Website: apple
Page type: payment
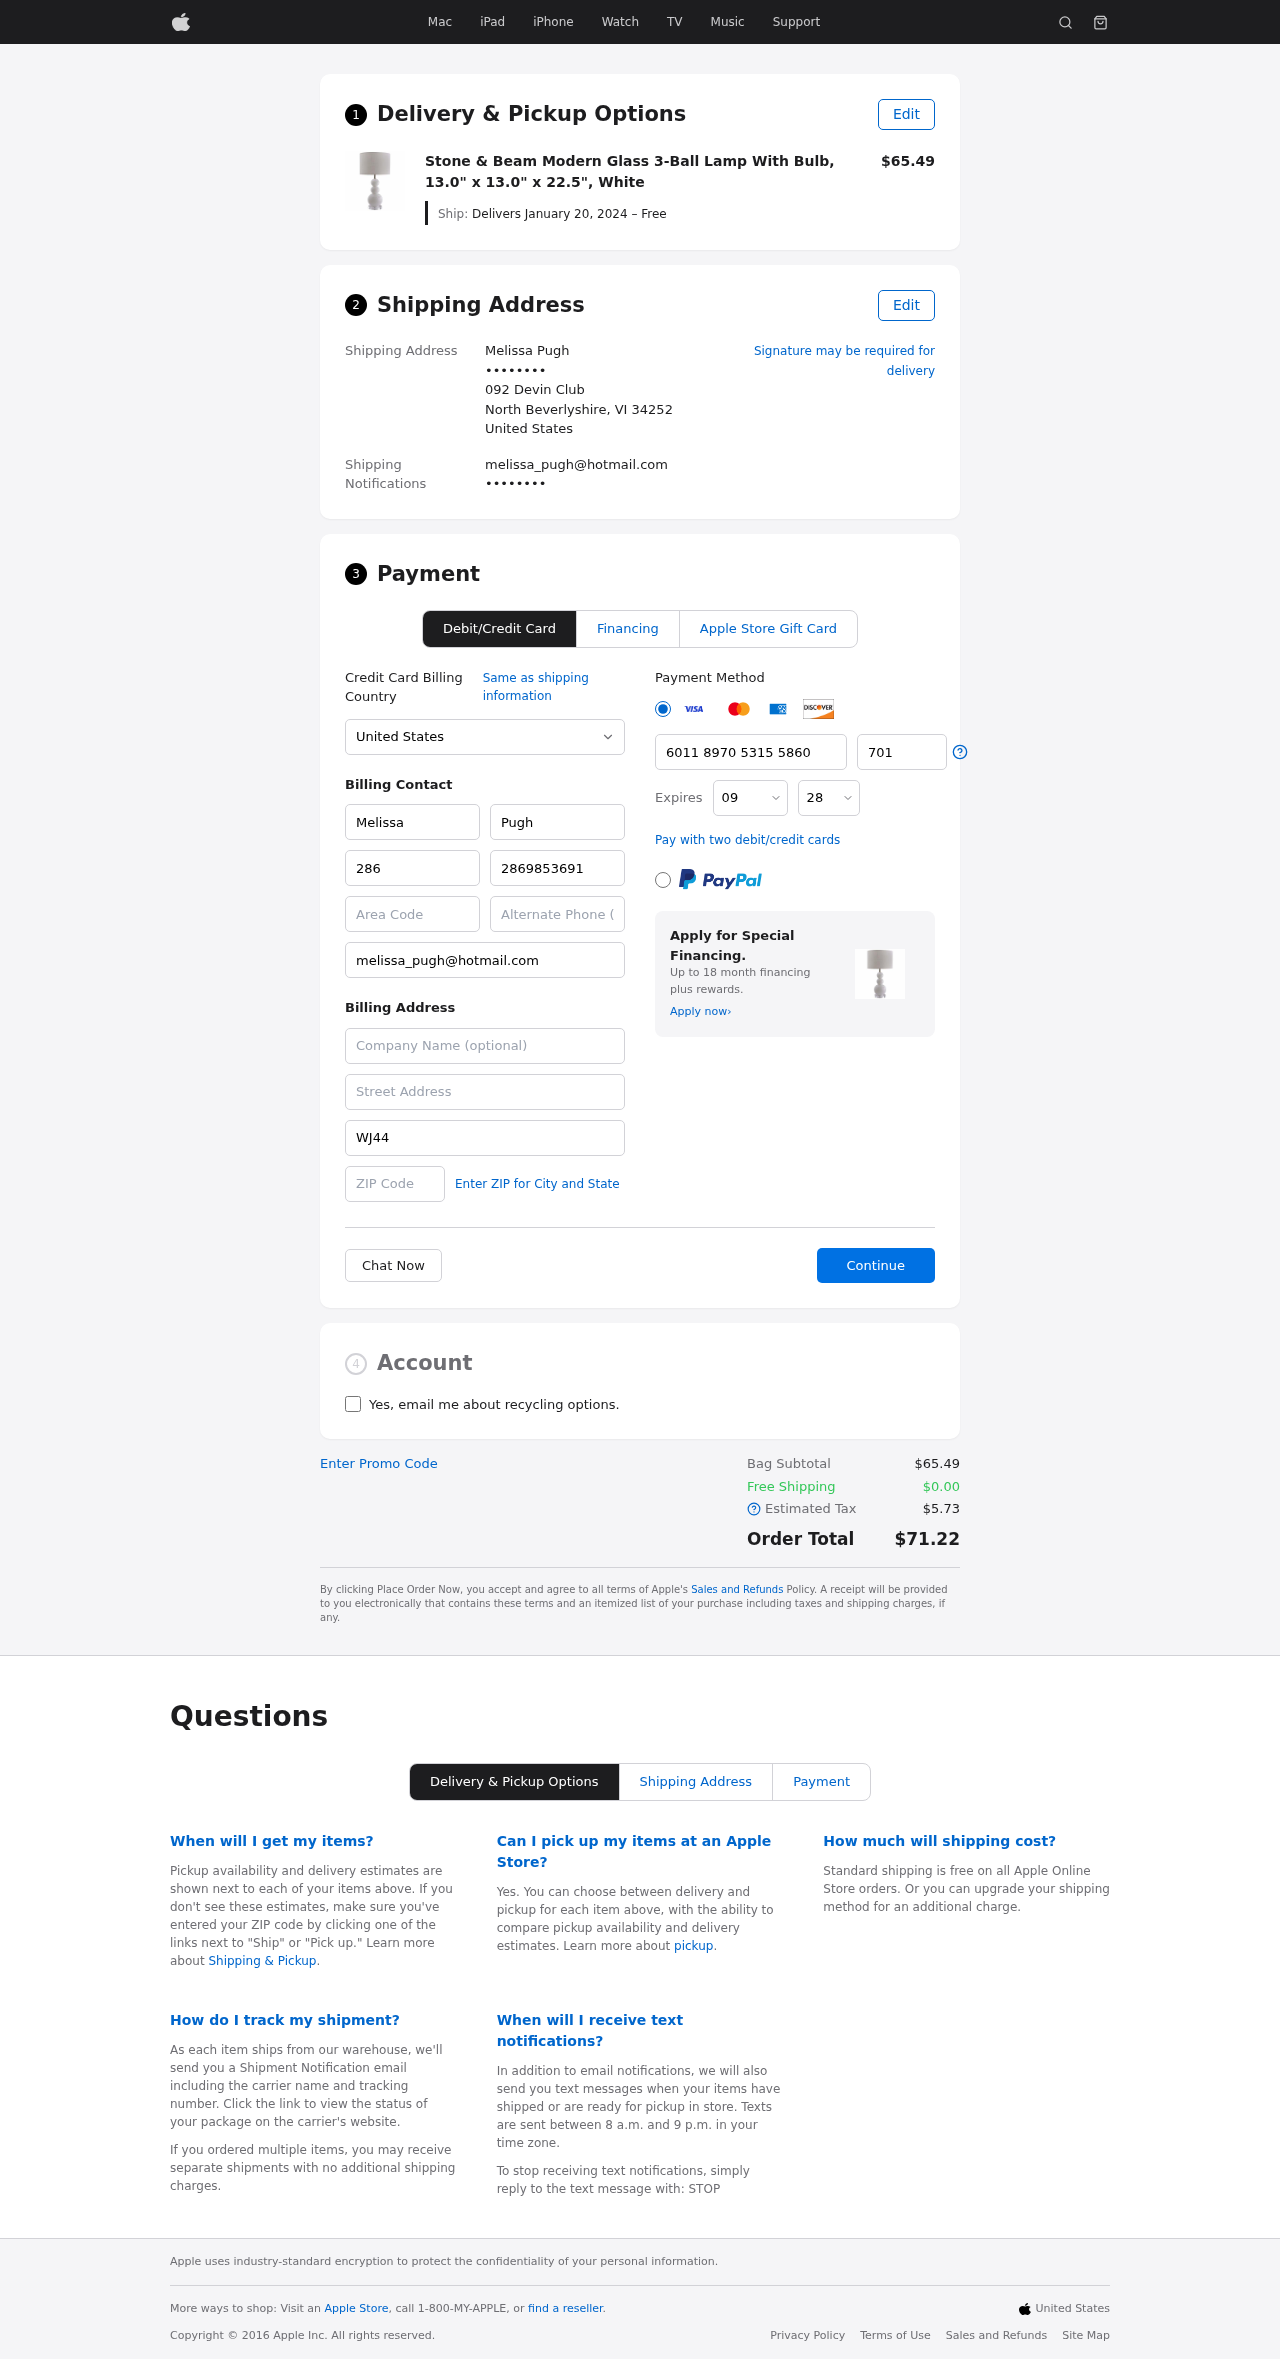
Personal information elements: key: PII_CARD_CVV
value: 701
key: PII_CARD_EXPIRY_MONTH
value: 09
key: PII_CARD_EXPIRY_YEAR
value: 28
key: PII_CARD_NUMBER
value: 6011 8970 5315 5860
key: PII_CITY_STATE_ZIP
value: North Beverlyshire, VI 34252
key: PII_COUNTRY
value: United States
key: PII_EMAIL
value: melissa_pugh@hotmail.com
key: PII_EMAIL2
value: melissa_pugh@hotmail.com
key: PII_FIRSTNAME
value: Melissa
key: PII_FULLNAME
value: Melissa Pugh
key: PII_LASTNAME
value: Pugh
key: PII_PHONE3
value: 2869853691
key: PII_PHONE_AREA
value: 286
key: PII_SECURITY_CODE
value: WJ44
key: PII_STREET
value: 092 Devin Club
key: PII_PHONE
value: ••••••••
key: PII_PHONE2
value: ••••••••
Product elements: key: PRODUCT1_NAME
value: Stone & Beam Modern Glass 3-Ball Lamp With Bulb, 13.0" x 13.0" x 22.5", White
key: PRODUCT1_PRICE
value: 65.49
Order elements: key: ORDER_DELIVERY_DATE
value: Delivers January 20, 2024 – Free
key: ORDER_SUBTOTAL
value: $65.49
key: ORDER_SHIPPING_COST
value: $0.00
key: ORDER_TAX
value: $5.73
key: ORDER_TOTAL
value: $71.22